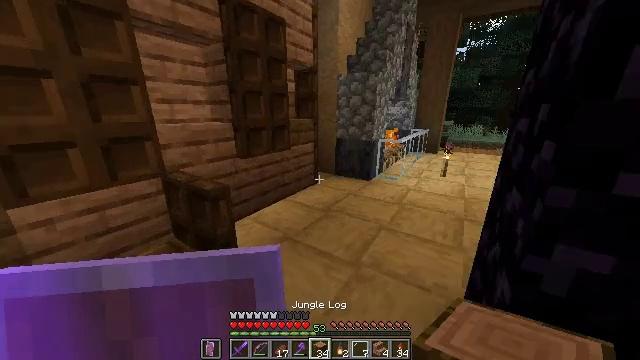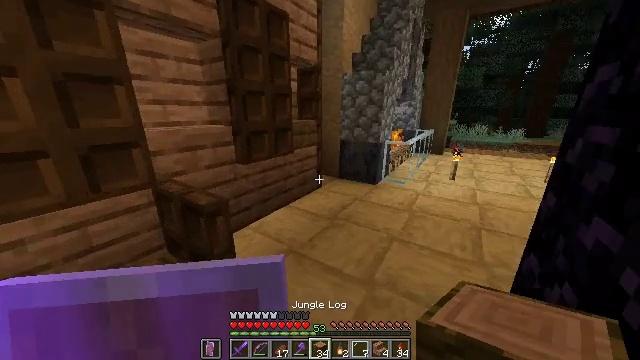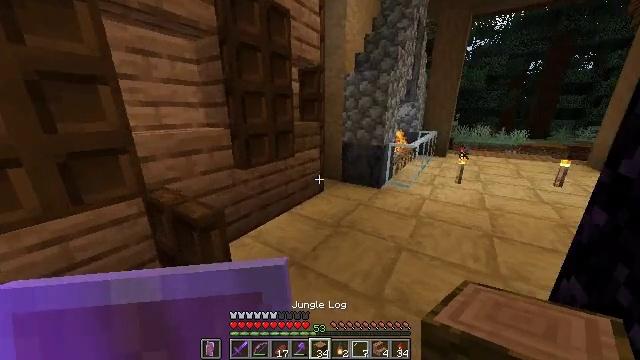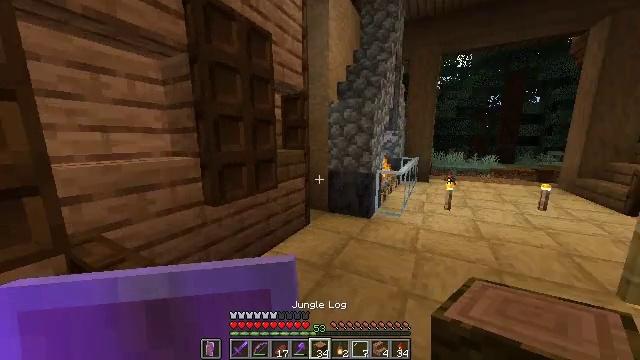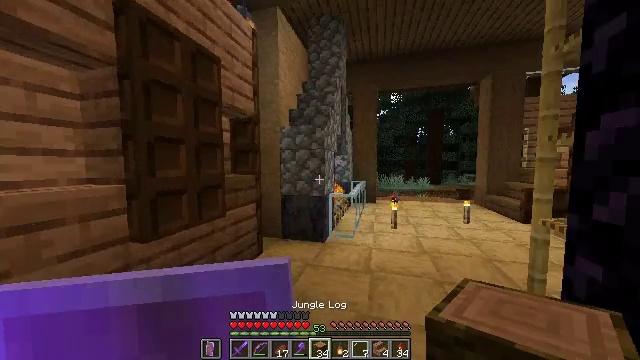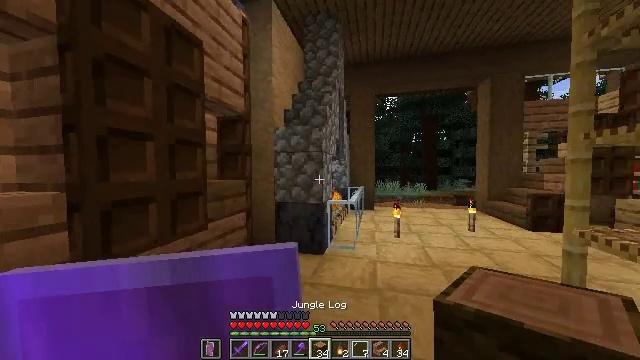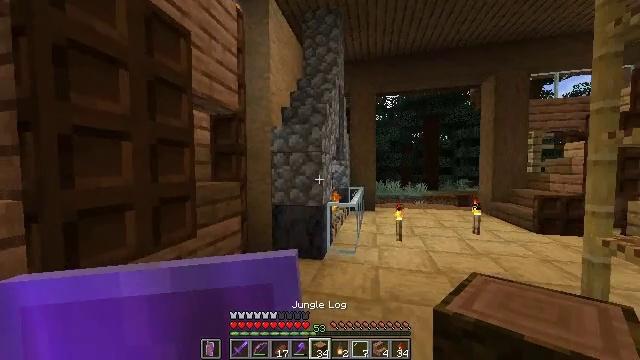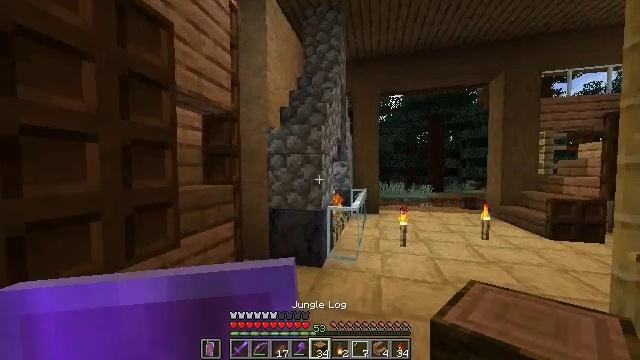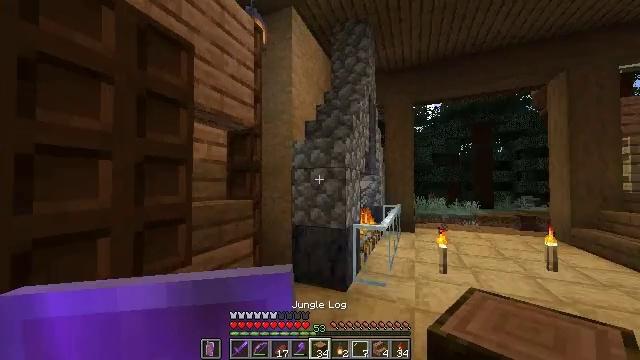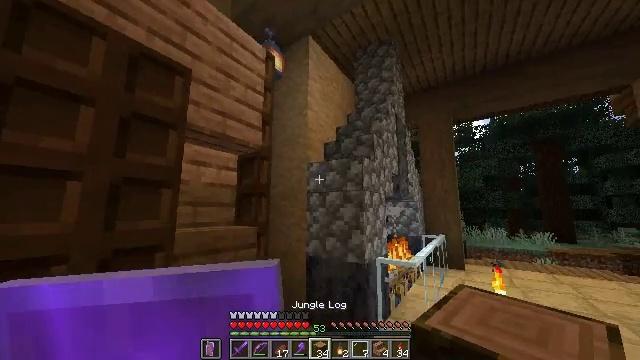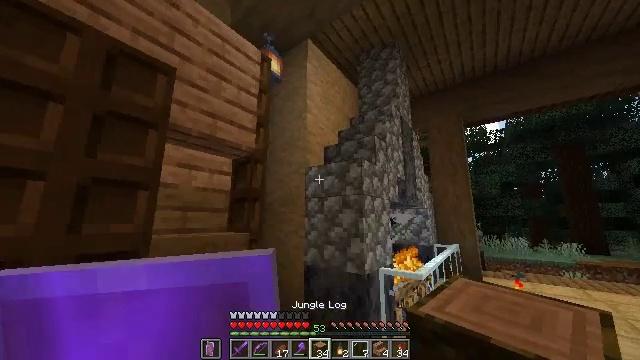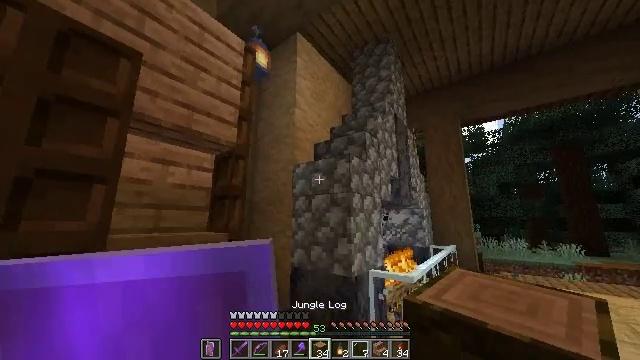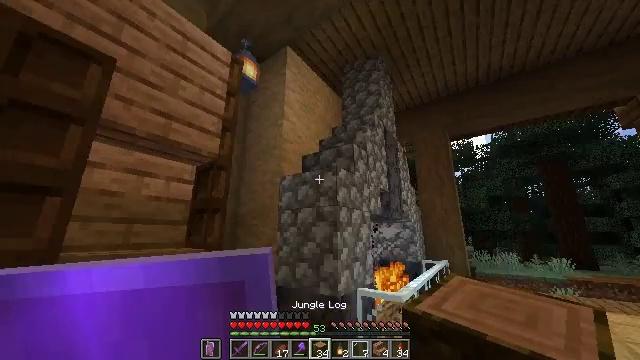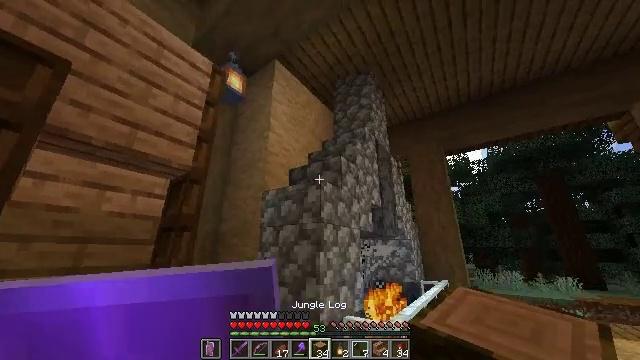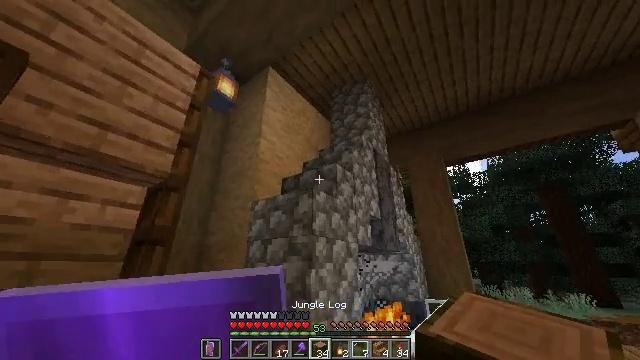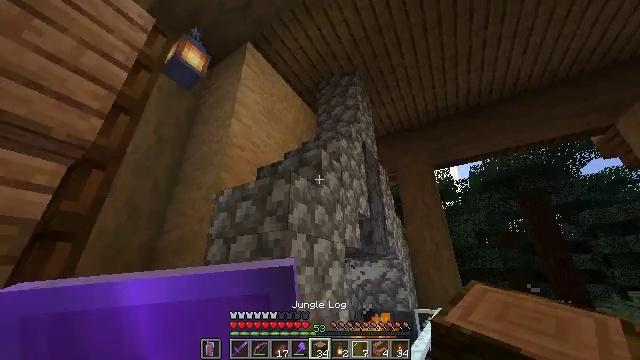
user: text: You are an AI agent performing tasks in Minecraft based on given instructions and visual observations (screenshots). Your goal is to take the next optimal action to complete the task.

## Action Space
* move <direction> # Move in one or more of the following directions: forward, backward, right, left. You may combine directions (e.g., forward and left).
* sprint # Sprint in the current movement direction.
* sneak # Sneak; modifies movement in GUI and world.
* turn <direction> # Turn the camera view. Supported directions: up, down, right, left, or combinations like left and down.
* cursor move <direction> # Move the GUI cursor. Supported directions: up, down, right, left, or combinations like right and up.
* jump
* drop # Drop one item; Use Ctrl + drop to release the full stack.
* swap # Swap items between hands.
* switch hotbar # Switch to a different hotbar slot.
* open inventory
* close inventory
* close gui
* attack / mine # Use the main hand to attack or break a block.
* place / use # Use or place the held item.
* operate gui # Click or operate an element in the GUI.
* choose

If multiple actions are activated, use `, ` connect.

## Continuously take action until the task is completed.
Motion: motion action
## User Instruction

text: Collect dark oak slab for reuse.
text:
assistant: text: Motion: move forward, sprint
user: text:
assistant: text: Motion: move forward, sprint
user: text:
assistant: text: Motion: move forward, sprint, turn right and up
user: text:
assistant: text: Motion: move forward, sprint, turn right and up
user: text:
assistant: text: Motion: move forward, sprint, turn right and up
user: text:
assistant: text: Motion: move forward and move right, sprint
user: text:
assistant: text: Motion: move forward and move right, sprint, turn left
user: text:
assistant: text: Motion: move forward and move right, sprint, turn left and up
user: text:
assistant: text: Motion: move forward and move right, sprint, turn left and up
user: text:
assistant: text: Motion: move forward and move right, sprint, turn left and up
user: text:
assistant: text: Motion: move forward and move right, sprint
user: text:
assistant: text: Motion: move forward and move right, sprint, turn right and up
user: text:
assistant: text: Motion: move forward, sprint, turn up
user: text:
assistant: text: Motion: move forward, sprint, turn up
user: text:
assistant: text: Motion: move forward, sprint, turn right and up
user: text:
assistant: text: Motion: move forward, sprint, turn right
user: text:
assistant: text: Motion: move forward and move right, sprint, turn right
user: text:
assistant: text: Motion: move forward and move right, sprint, turn right and down
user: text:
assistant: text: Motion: move forward and move right, sprint, turn right and down
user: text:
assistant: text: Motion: move forward and move right, sprint, turn right and down
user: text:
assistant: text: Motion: move forward, sprint, turn down
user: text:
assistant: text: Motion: move forward, sprint
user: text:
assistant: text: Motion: move forward, sprint
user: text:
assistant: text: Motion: move forward, sprint
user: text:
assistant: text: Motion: move forward and move left, sprint
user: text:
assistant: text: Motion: move forward and move left, sprint
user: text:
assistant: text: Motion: move forward and move left, sprint
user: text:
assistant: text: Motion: move forward and move left, sprint, turn right
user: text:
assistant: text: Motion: move forward, sprint, turn right
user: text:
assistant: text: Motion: move forward, sprint